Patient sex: F
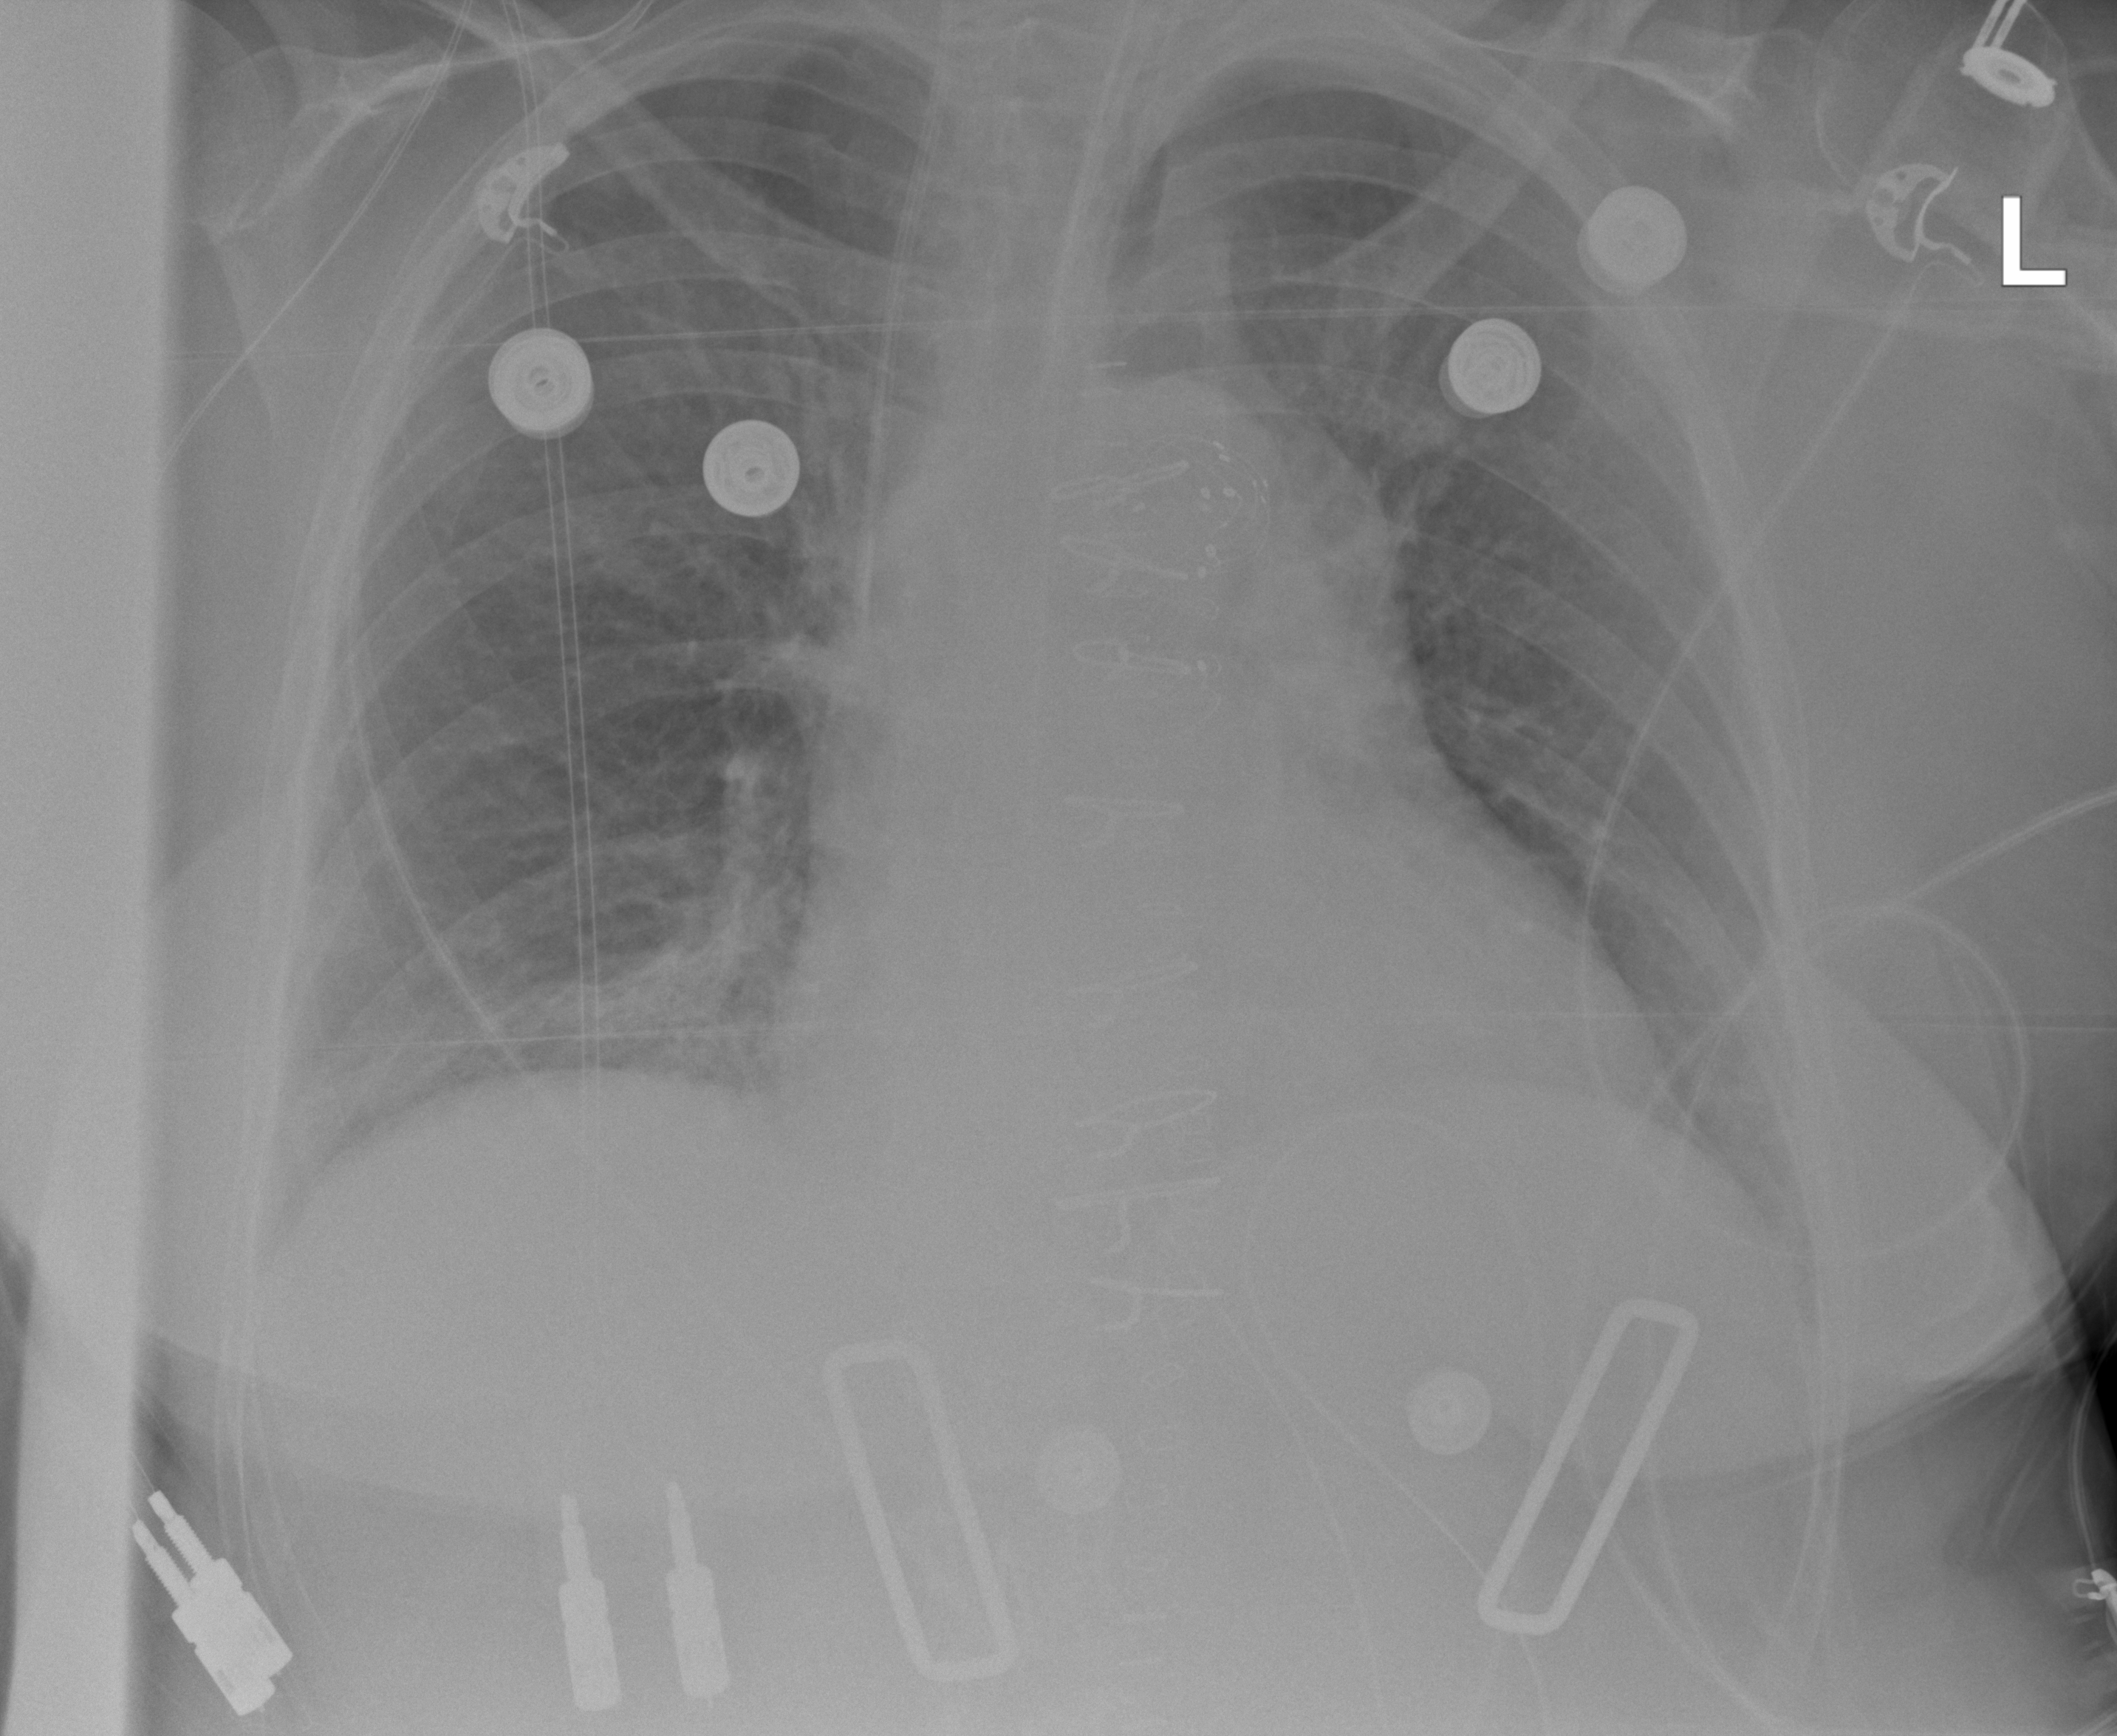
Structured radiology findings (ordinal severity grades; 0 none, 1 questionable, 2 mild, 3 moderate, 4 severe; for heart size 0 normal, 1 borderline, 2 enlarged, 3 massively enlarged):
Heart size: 2
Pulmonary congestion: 2
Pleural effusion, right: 0
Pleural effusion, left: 0
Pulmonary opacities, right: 2
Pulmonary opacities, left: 0
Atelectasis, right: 2
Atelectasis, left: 2